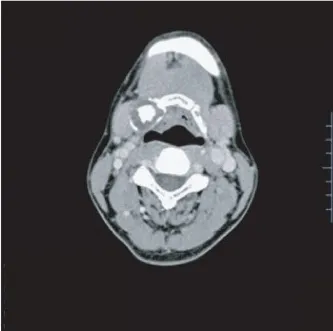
Preoperative imaging by CT and MRI. (a) Computed tomography of his neck. A gourd-shaped distension of bone was present on the right side of his hyoid bone. A multilocular cystic area of low density was observed in the distention. Central ossification was evident in the anterior lesion.
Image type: radiology (ct)